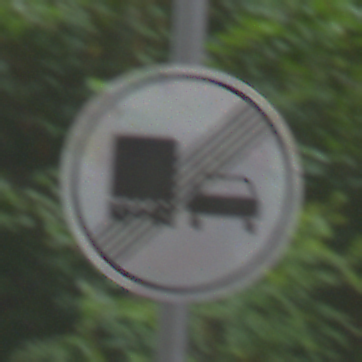
Verkehrszeichen: EndeUeberholverbotKraftfahrzeuge
Umgebung: Outdoor, Urban
Tageszeit: MorningAfternoon
Wetter: Overcast
Licht: Natural
Jahreszeit: NotSpecified
Kontrast: LowContrast